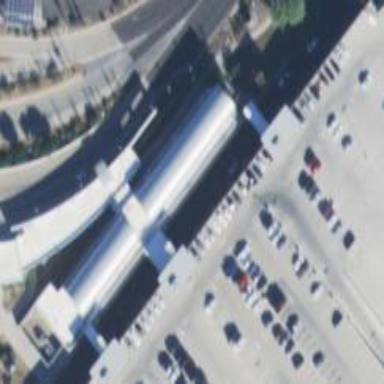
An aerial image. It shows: Car rental service.